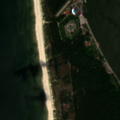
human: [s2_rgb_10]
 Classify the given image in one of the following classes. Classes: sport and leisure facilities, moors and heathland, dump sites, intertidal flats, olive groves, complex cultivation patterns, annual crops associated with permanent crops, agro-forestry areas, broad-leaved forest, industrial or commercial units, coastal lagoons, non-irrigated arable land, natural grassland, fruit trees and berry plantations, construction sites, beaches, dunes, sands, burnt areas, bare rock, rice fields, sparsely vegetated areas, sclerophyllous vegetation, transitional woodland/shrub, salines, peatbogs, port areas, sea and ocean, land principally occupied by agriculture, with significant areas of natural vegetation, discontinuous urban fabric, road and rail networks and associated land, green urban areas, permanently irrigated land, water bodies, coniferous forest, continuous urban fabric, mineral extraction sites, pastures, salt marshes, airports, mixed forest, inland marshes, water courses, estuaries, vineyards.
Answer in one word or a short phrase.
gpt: discontinuous urban fabric, coniferous forest, beaches, dunes, sands, coastal lagoons, sea and ocean